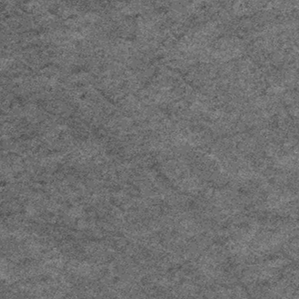
Label: frost